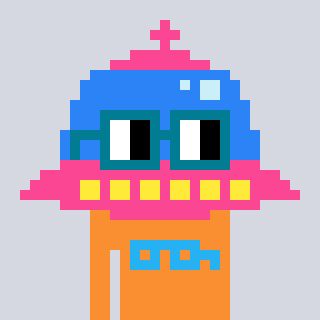
a pixel art character with square dark green glasses, a ufo-shaped head and a orange-colored body on a cool background